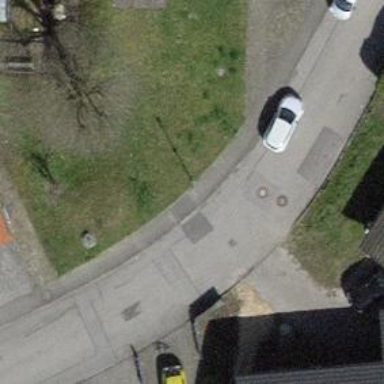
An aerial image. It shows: Footway made of paving stones.